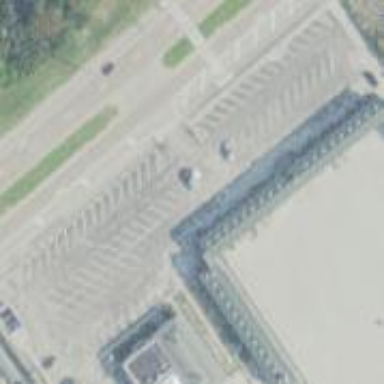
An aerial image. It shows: Parking area.